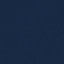
Land use / land cover: SeaLake